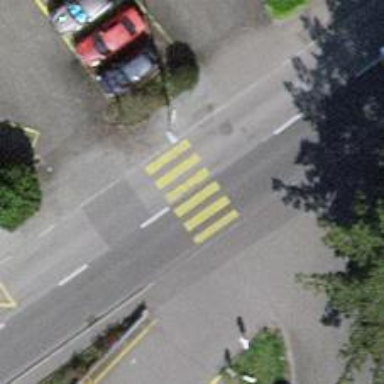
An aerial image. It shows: Marked road crossing.